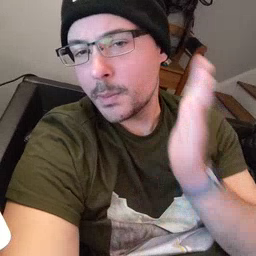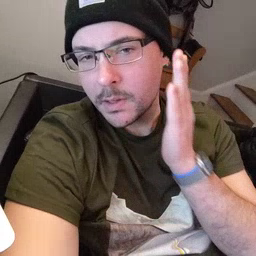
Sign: bed